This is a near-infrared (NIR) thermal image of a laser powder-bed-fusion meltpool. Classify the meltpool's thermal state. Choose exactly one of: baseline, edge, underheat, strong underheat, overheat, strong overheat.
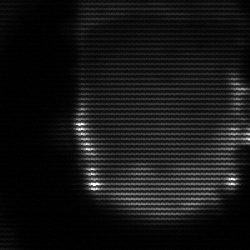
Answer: baseline